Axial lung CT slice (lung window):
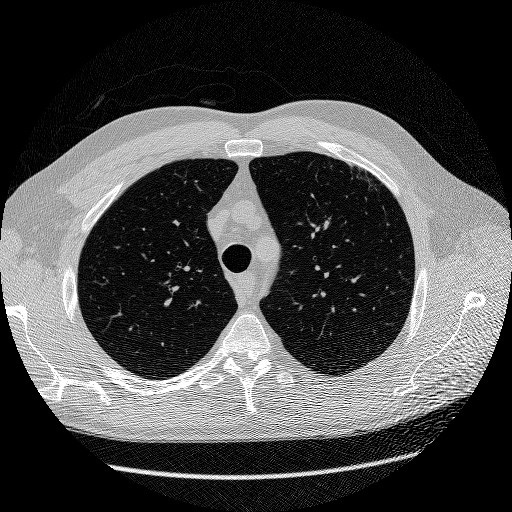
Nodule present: no